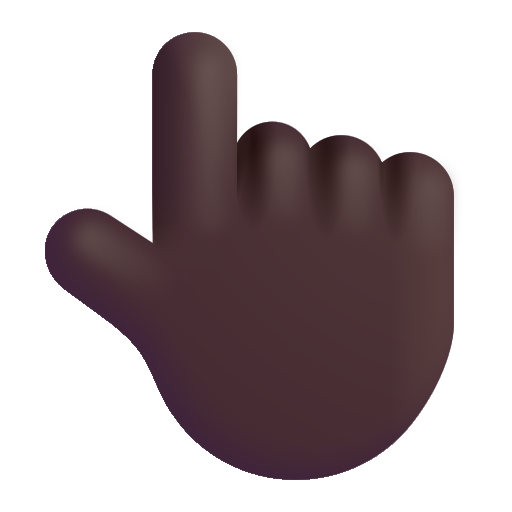
backhand index pointing up color dark